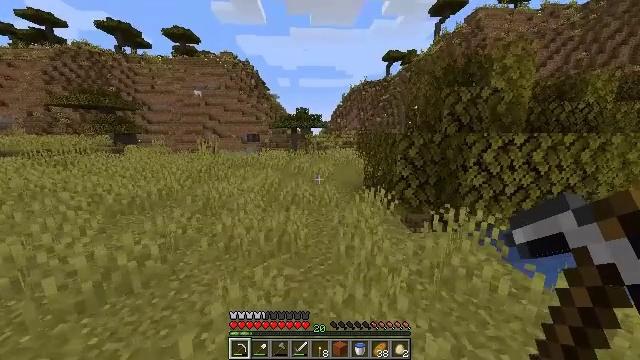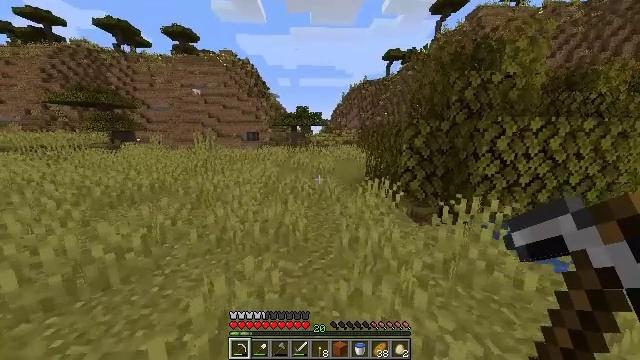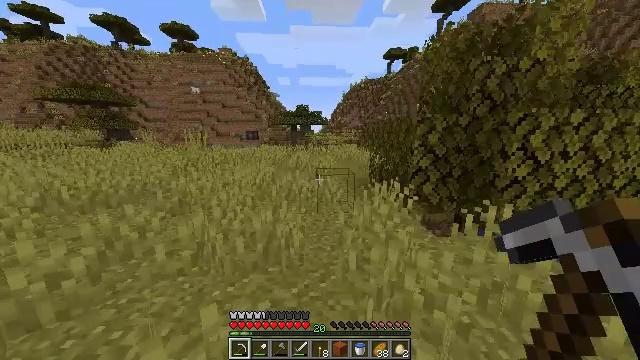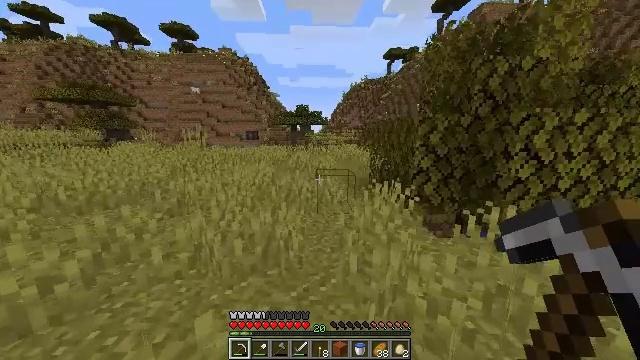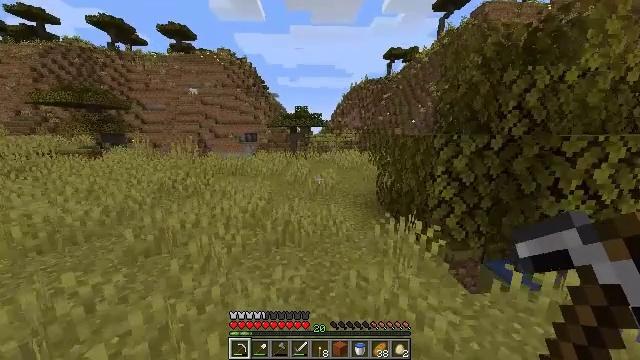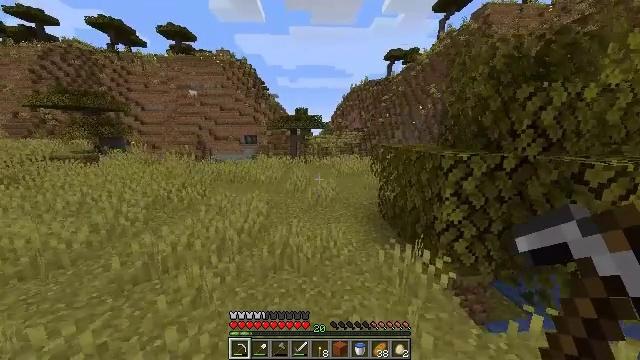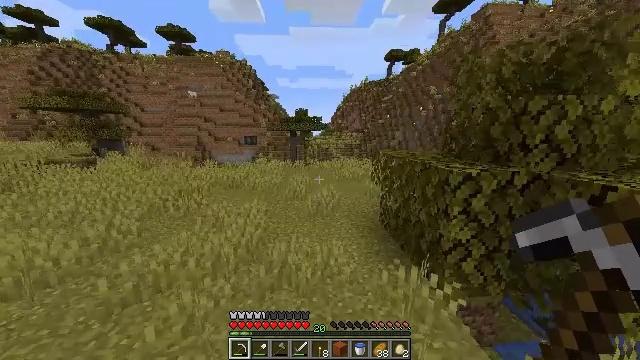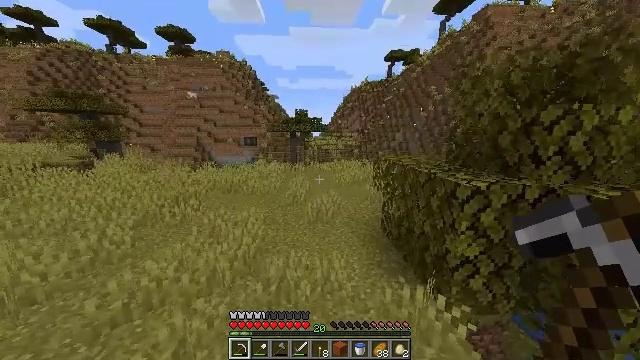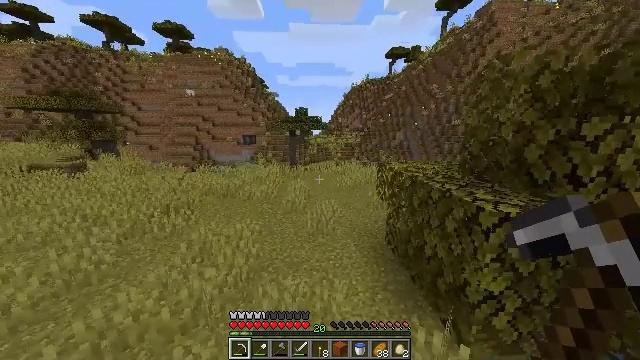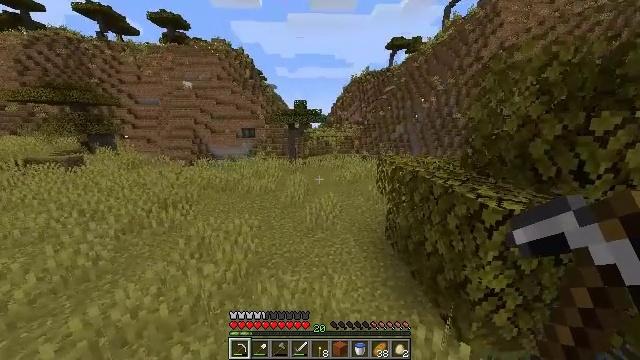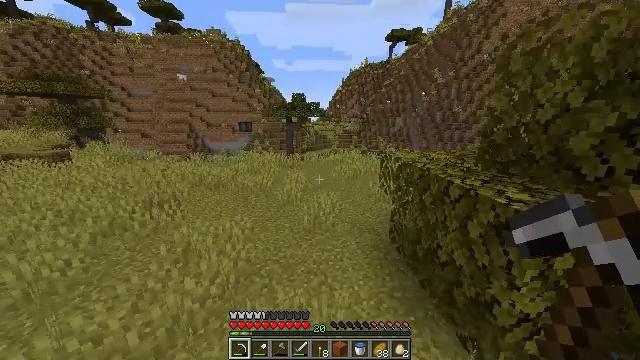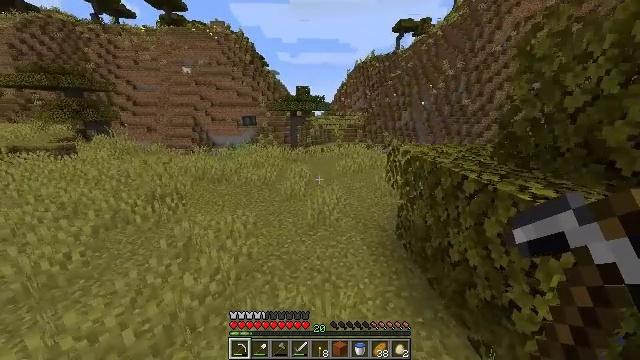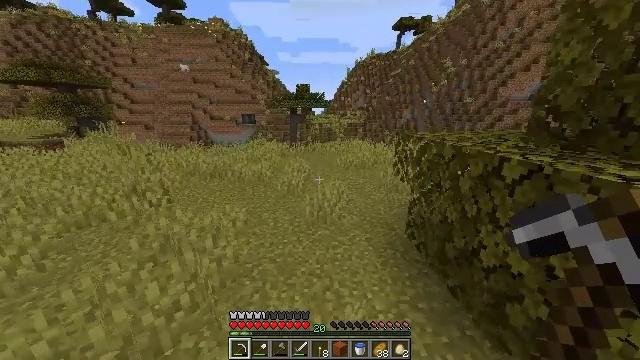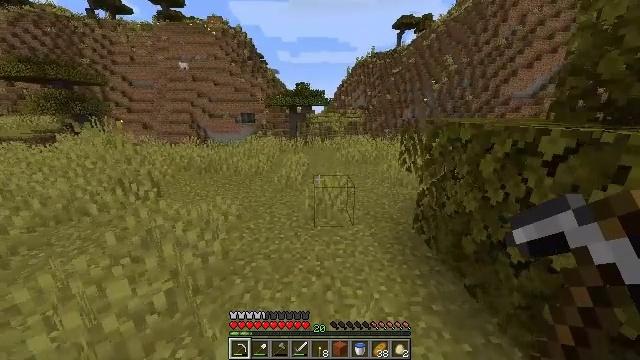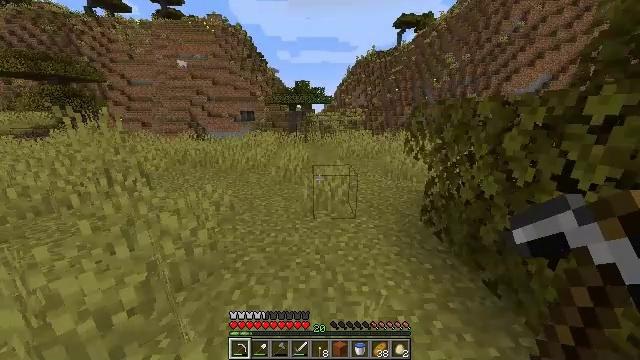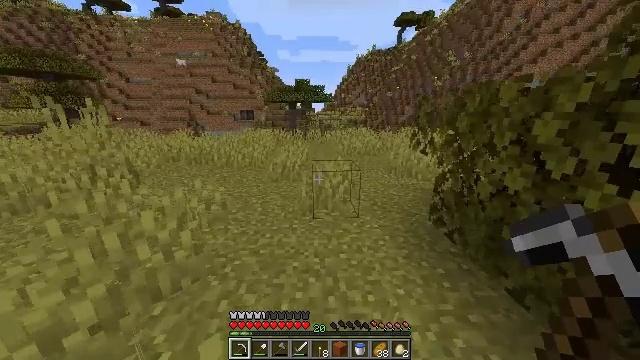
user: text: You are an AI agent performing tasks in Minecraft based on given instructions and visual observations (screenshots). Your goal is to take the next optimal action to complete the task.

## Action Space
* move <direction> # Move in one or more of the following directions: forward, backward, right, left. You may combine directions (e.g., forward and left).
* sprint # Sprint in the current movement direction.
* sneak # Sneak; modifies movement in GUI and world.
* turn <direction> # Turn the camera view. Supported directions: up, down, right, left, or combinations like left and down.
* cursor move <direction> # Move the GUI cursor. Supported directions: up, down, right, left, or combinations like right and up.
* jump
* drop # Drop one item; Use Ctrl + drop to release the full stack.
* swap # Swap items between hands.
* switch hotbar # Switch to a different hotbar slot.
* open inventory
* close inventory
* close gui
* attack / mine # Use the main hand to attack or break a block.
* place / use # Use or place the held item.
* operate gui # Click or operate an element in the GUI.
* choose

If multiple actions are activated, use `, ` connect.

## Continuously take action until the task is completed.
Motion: motion action
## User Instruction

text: Drop an iron pickaxe.
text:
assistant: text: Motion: move forward, sprint
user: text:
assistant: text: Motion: move forward, sprint
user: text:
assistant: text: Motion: move forward, sprint
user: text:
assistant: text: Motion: move forward, sprint, jump
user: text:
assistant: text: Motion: move forward, sprint, jump
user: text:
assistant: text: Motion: move forward, sprint, jump
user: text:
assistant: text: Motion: move forward, sprint, jump
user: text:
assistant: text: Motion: move forward, sprint, jump
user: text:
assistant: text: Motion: move forward, sprint, turn down, jump
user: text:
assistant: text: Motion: move forward, sprint, turn down, jump
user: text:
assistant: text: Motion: move forward, sprint, turn left and down, jump
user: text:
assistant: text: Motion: move forward, sprint, jump
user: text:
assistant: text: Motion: move forward, sprint, jump
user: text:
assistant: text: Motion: move forward, sprint, jump
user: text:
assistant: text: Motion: move forward, sprint, jump
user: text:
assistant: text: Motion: move forward, sprint, turn down, jump
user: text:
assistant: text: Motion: move forward, sprint, turn right and down, jump
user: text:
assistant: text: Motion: move forward, sprint, turn right and down, jump
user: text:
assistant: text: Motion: move forward, sprint, turn right, jump
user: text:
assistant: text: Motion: move forward, sprint, jump
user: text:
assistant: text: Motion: move forward, sprint, turn right and down, jump
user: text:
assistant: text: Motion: move forward, sprint, turn right, jump
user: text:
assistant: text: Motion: move forward, sprint, turn right, jump
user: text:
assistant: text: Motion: move forward, sprint, turn right and down, jump
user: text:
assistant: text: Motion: move forward, sprint, jump
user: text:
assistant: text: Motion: move forward, sprint, jump
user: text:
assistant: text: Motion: move forward, sprint, jump
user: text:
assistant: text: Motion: move forward, sprint, jump
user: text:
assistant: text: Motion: move forward, sprint, jump
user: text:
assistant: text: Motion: move forward, sprint, jump